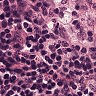
Metastatic tissue present: no